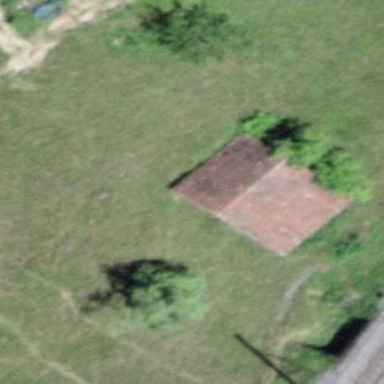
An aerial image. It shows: Barn.